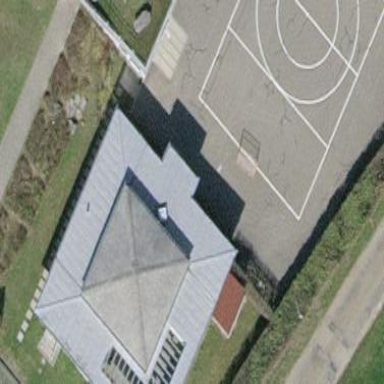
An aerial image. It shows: Kindergarten building.